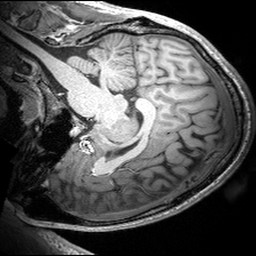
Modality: T1w
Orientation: sagittal
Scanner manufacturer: siemens
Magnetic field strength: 3 T
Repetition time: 2.53 s
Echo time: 0.00299 s